Interaction volume radius: 10 \u00c5
Interaction volume height: 15 \u00c5
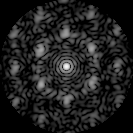
Disorder parameter: 0.6022